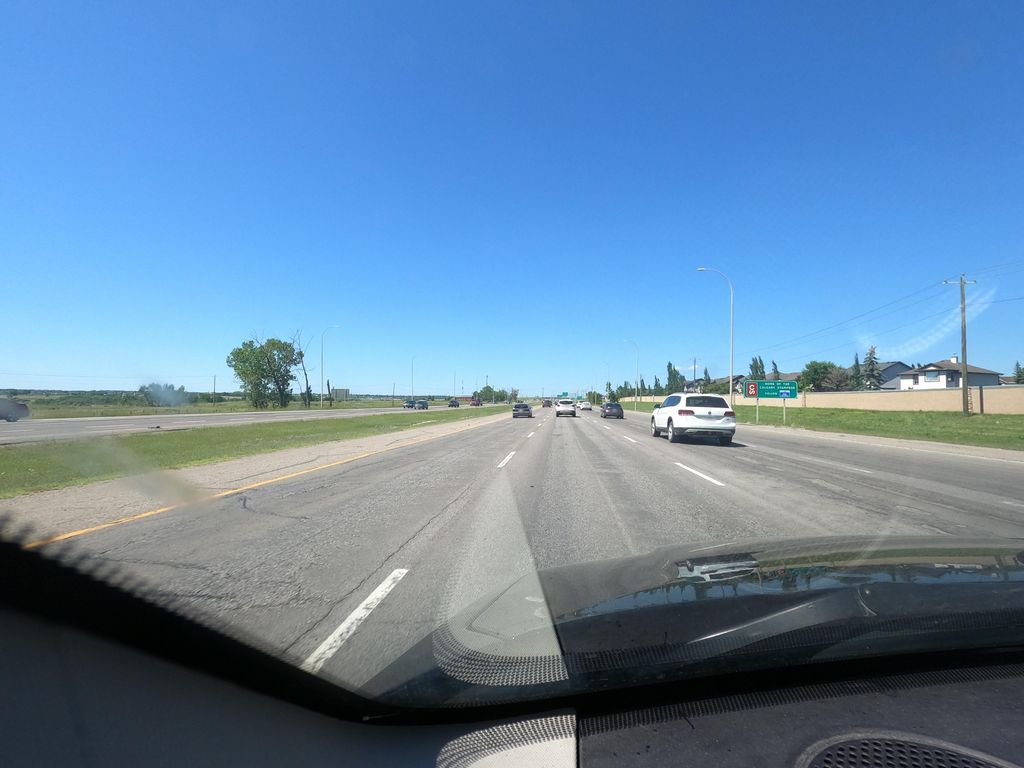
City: calgary